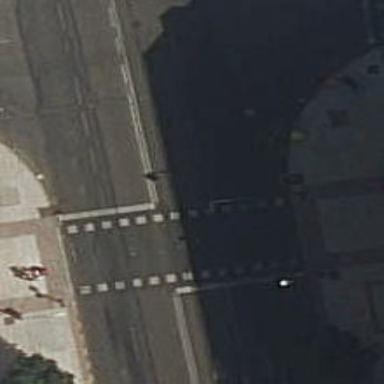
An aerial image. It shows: Footway with traffic signals at crossing.